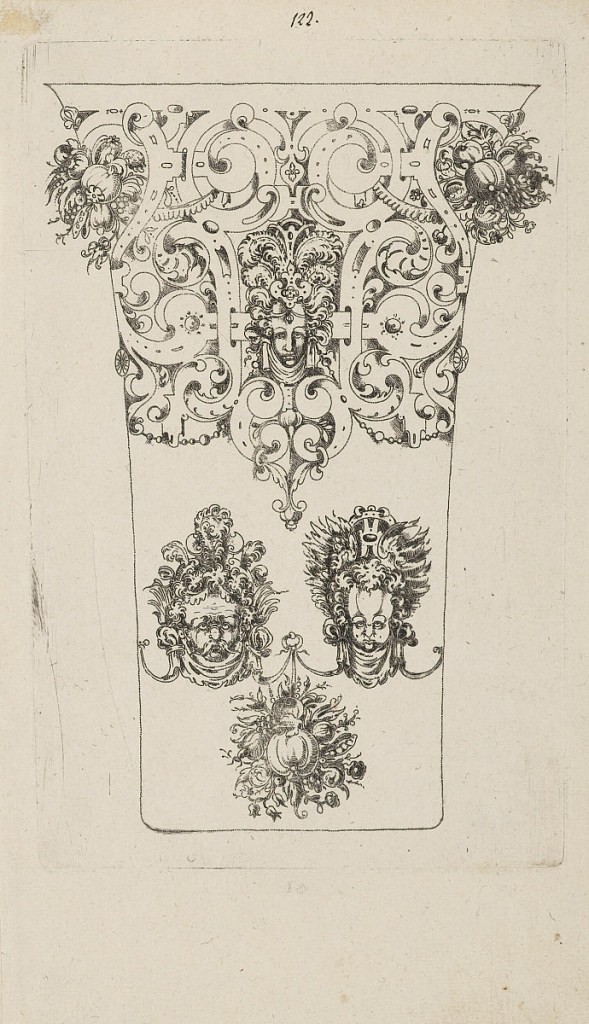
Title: Plate from 12 Stick Zum Verzaighnen Stechen Ver Fertigt (Set of Twelve Designs for Engraved Vessels)
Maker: Bernhard Zan, Germany, active ca. 1580
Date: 1580
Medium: Punch engraving, pen and black ink, graphite on cream laid paper
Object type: Print
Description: Scrollwork frieze with a head with a feather headgear in the center. A mustached mask with feather gear, a cherub mask, and a bunch of fruit below.